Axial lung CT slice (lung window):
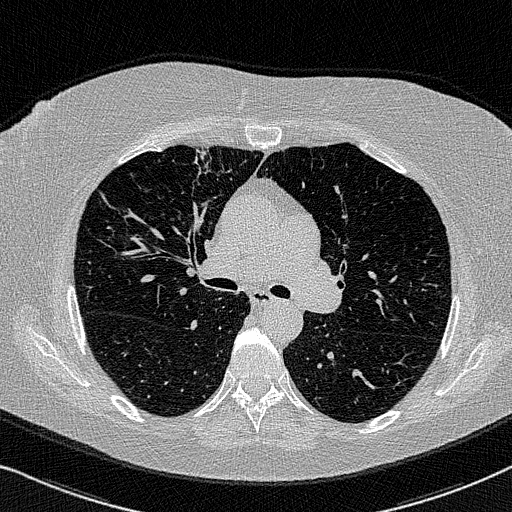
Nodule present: no